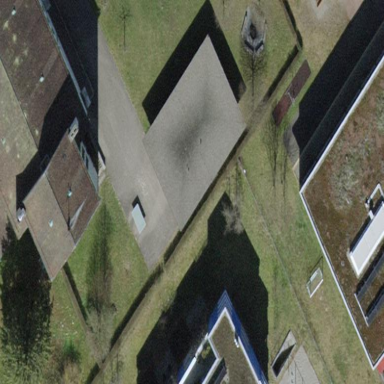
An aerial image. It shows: Building with flat roof.